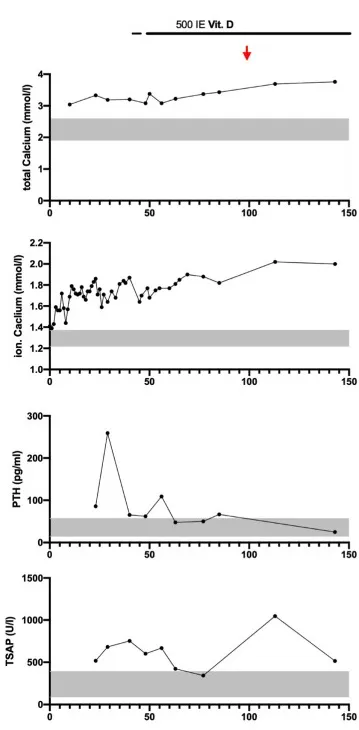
Laboratory parameters and calcium-affecting treatments over the first 150 respectively 240 days in Patient 1 Panel.
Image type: electrography (ekg)